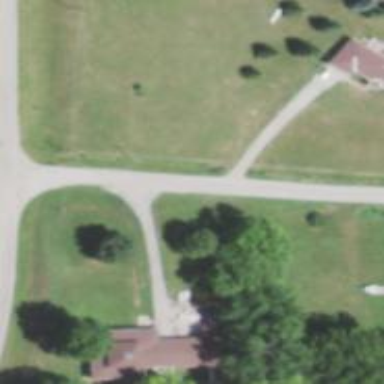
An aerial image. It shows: Driveway leading to service road.